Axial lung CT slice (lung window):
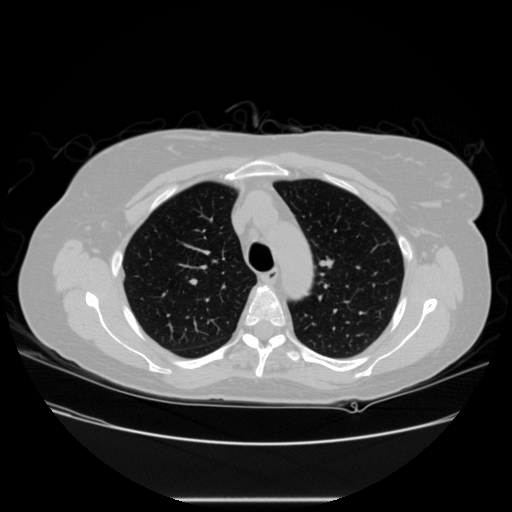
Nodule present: no